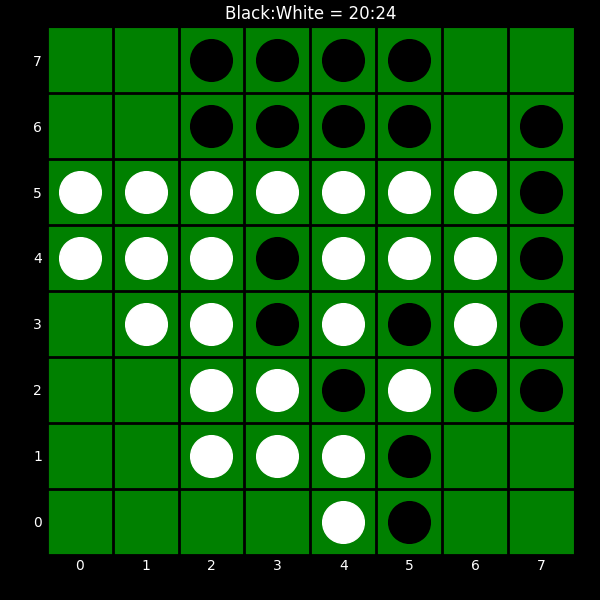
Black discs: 20
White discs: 24